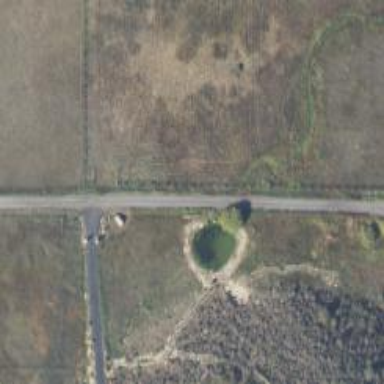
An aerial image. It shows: Culvert tunnel.